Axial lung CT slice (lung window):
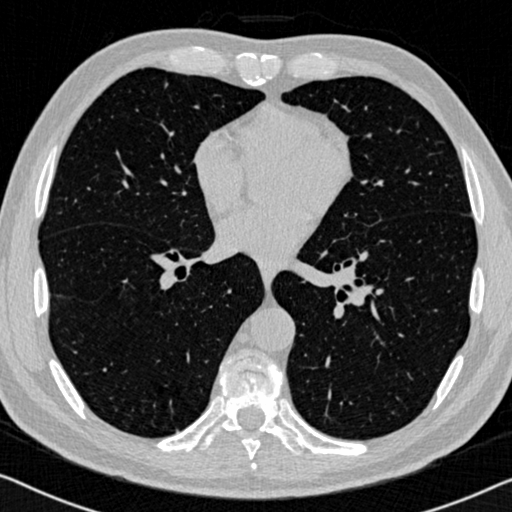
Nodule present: yes
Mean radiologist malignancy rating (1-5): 2.5